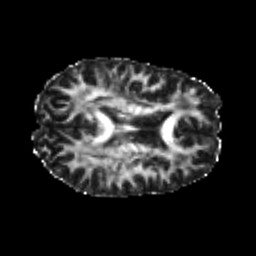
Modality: FA
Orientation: axial
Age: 24
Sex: female
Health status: healthy
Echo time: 0.074 s